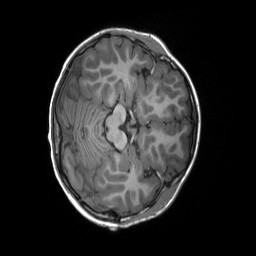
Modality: T1w
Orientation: axial
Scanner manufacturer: siemens
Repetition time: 2.3 s
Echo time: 0.00229 s